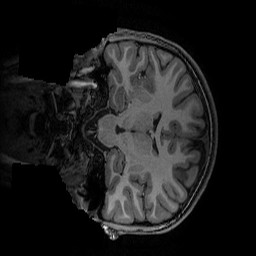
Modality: T1w
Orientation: coronal
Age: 16
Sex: female
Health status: ill
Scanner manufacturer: ge
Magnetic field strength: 3 T
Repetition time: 0.007664 s
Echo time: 0.00342 s